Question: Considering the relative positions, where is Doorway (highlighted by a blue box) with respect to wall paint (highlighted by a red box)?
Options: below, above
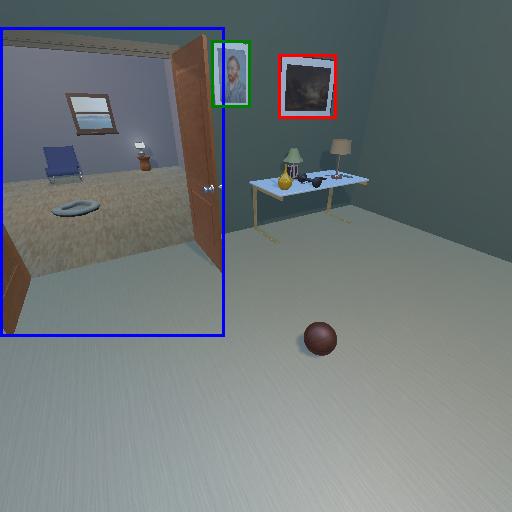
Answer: below